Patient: sex M, age 70
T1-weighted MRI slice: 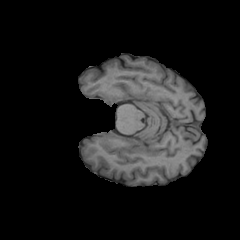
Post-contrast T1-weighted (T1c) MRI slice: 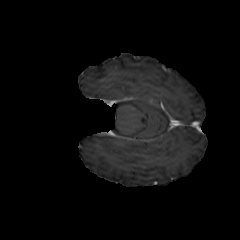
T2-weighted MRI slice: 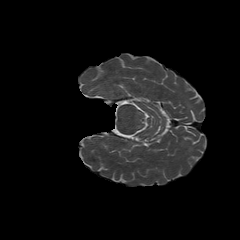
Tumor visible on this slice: no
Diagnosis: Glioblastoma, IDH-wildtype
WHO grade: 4